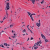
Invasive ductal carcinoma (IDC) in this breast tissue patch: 0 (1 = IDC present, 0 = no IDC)